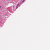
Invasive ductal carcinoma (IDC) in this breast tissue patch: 0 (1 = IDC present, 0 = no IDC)